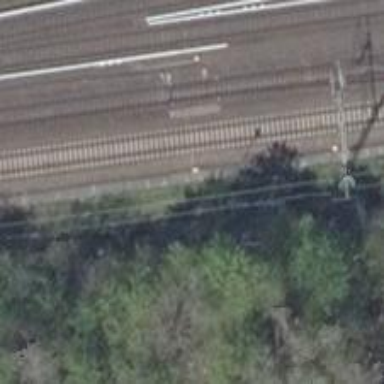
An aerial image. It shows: Railway signal.